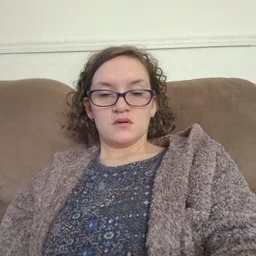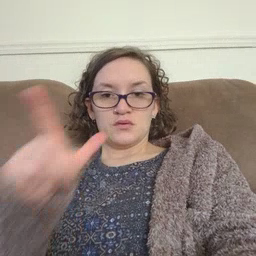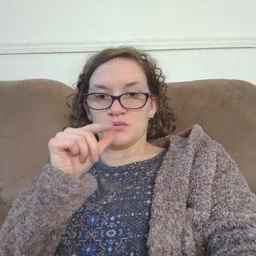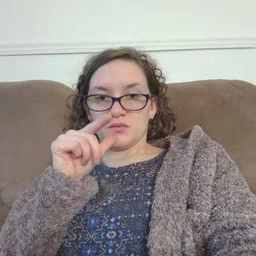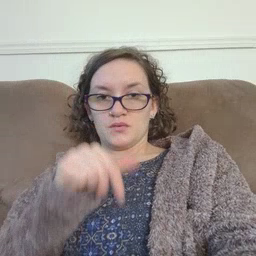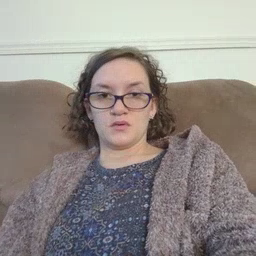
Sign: who